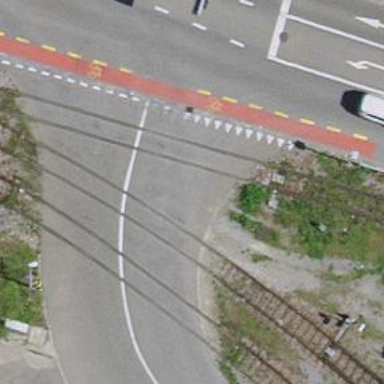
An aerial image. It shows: Level crossing along the railway.